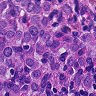
Metastatic tissue present: yes